Interaction volume radius: 5 \u00c5
Interaction volume height: 10 \u00c5
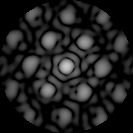
Disorder parameter: 0.3799